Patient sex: F
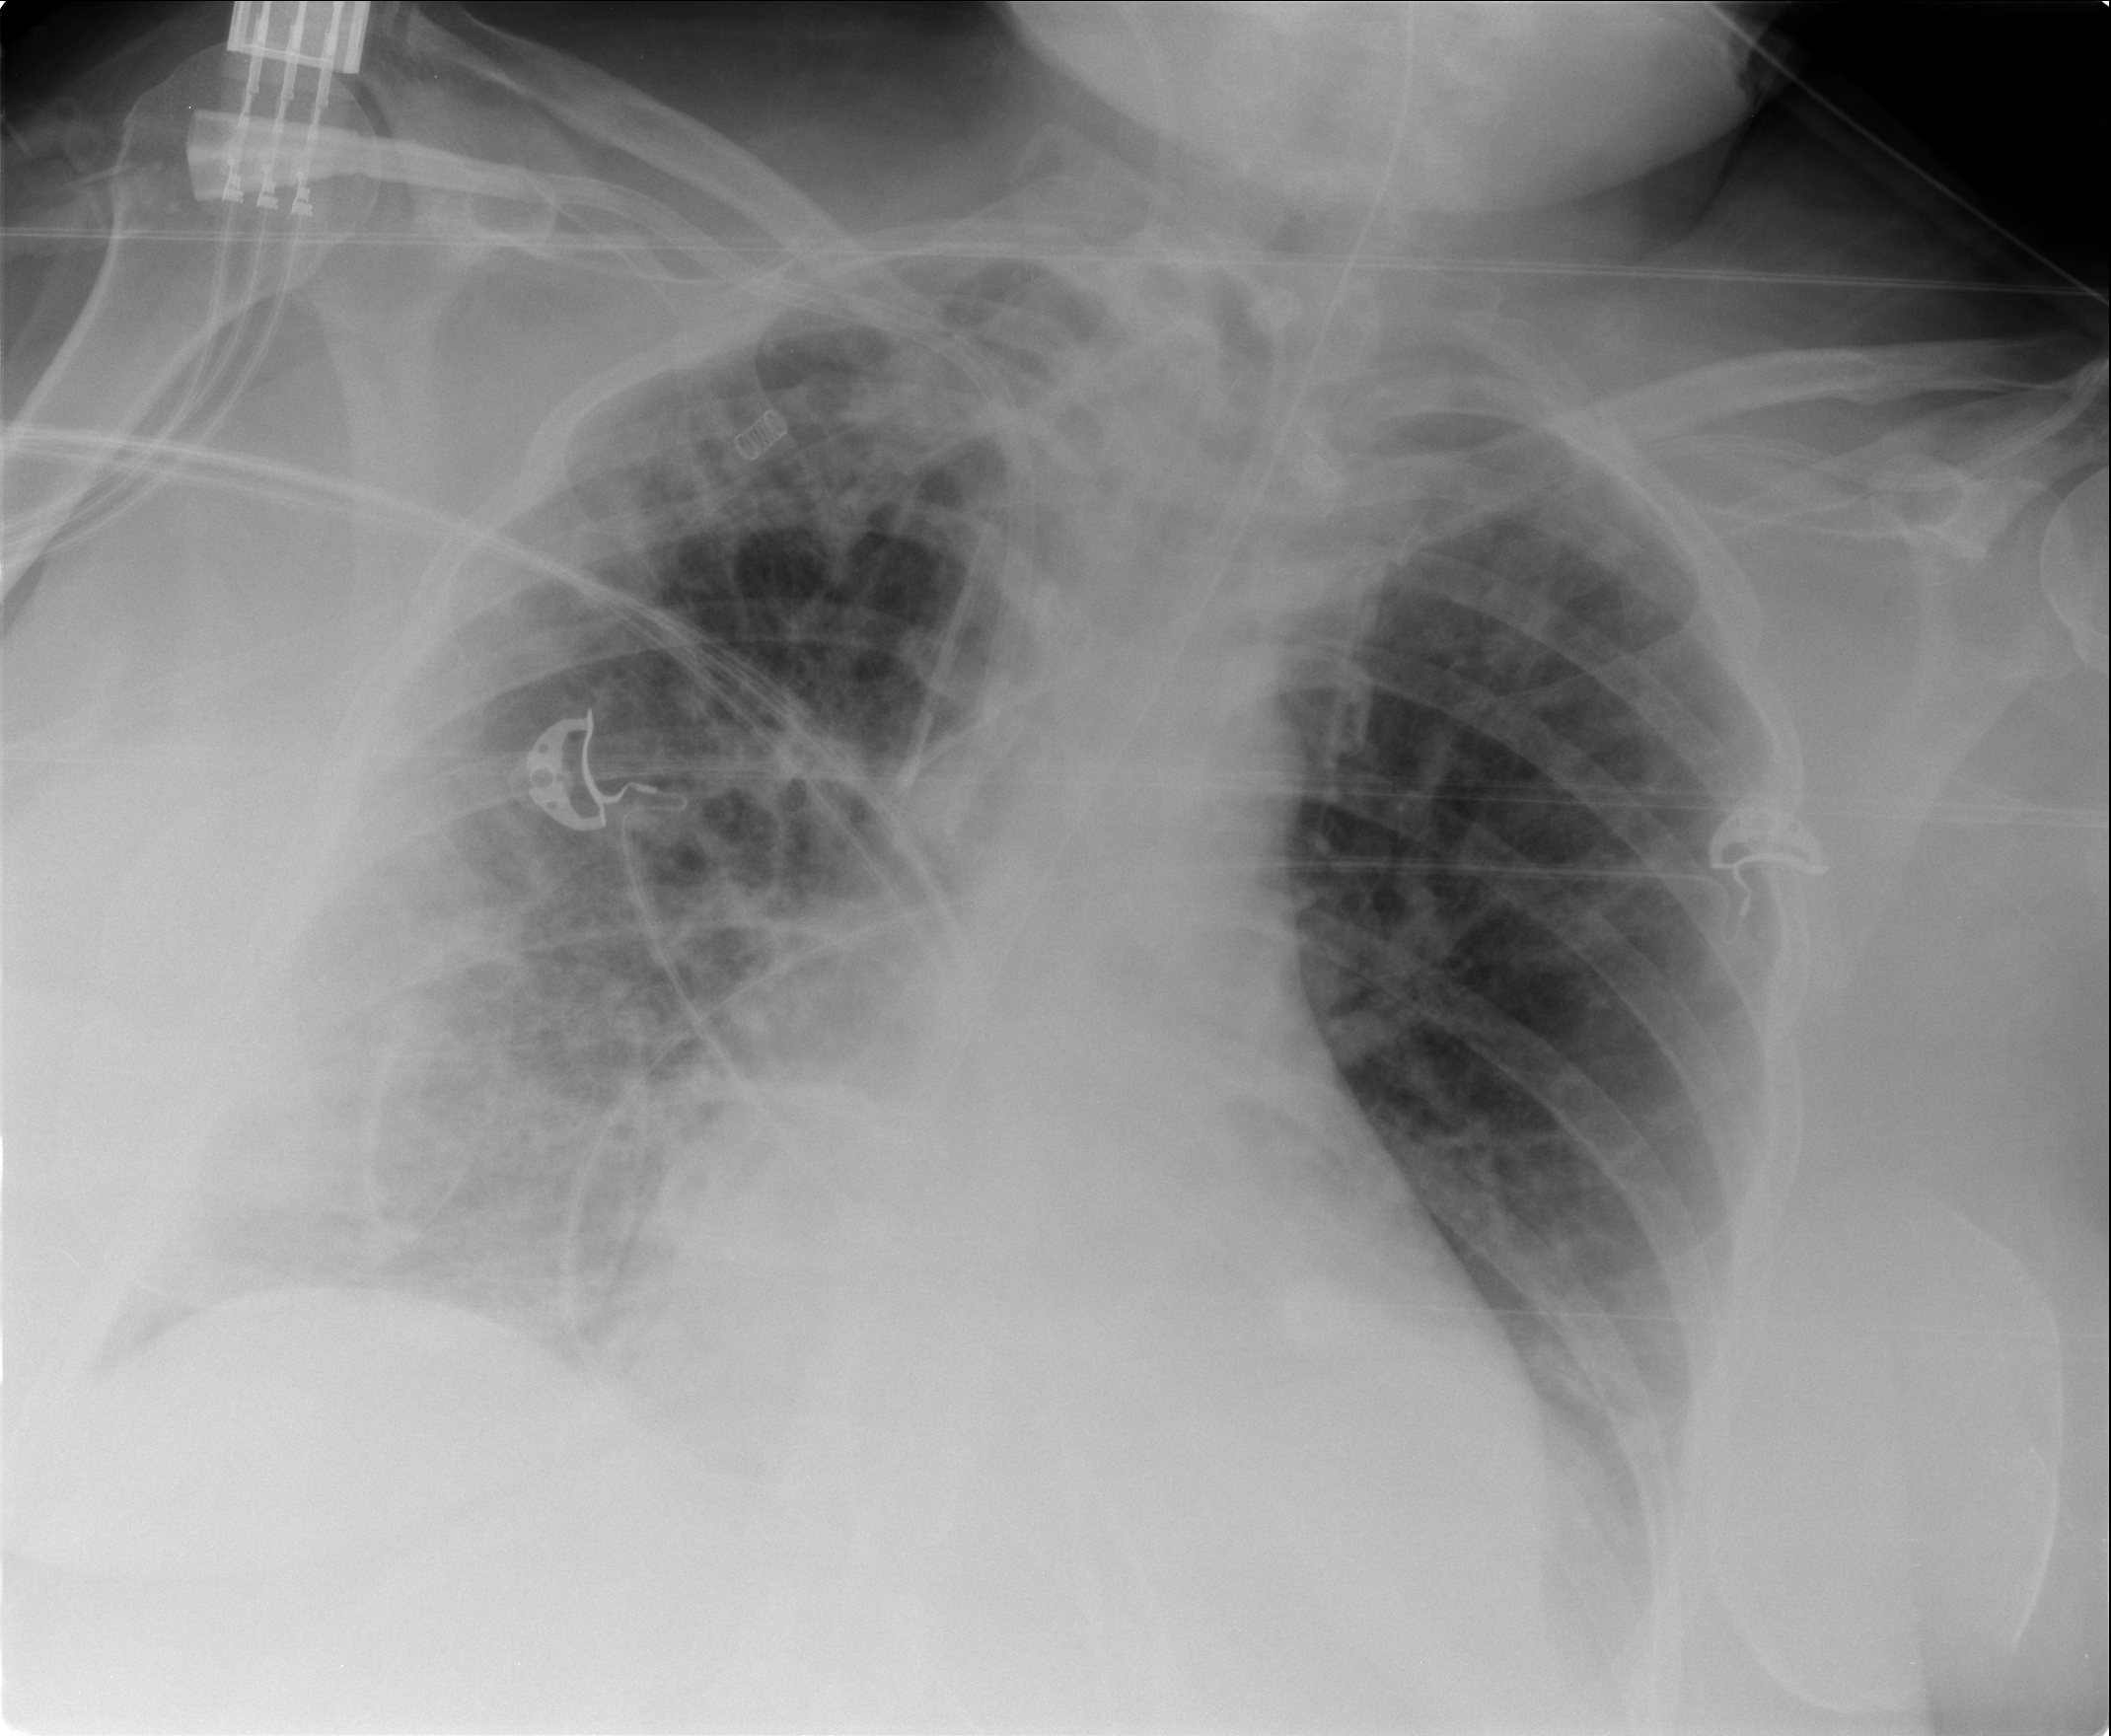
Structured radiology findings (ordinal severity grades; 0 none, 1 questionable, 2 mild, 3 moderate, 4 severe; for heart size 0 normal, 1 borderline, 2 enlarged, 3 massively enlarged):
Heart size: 2
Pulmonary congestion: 2
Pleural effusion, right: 2
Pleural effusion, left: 2
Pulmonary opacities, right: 3
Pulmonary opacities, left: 2
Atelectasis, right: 2
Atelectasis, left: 2